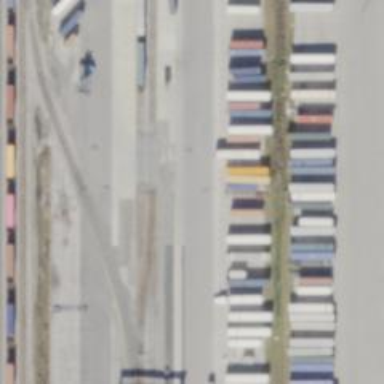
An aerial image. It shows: Railway yard.